Aerial crown-view tile of a tropical tree (Barro Colorado Island, Panama), acquired 20250414:
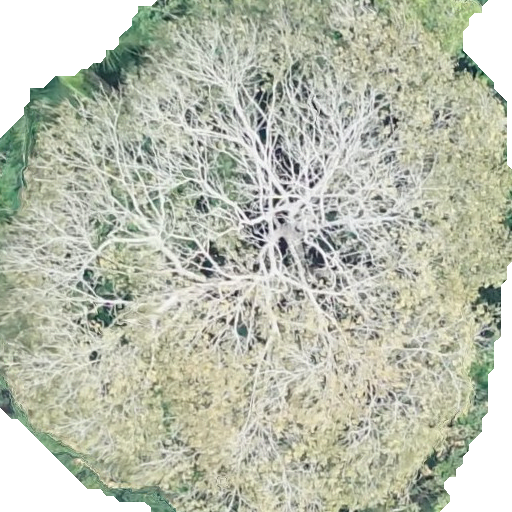
Species: Dipteryx oleifera
GBIF accepted scientific name: Dipteryx oleifera
Crown area: 395.758 m²